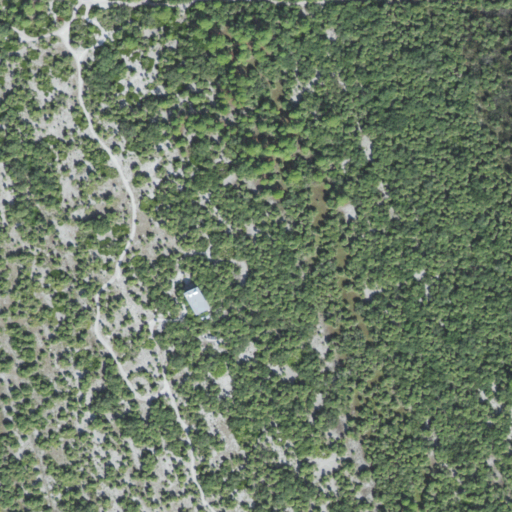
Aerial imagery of island in Florida named Cayo Costa containing grassland and woody wetlands